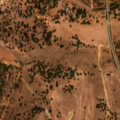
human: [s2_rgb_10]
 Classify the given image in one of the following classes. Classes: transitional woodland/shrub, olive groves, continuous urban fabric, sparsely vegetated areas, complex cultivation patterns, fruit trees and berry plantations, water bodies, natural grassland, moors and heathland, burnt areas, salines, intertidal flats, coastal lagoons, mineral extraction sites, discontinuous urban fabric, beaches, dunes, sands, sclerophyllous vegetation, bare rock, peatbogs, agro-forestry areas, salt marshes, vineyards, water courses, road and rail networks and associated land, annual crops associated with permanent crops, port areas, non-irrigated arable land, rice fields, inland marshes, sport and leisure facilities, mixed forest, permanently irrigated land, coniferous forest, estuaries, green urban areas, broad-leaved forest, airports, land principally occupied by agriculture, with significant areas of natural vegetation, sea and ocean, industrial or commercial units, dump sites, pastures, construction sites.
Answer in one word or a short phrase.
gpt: pastures, agro-forestry areas, broad-leaved forest, transitional woodland/shrub